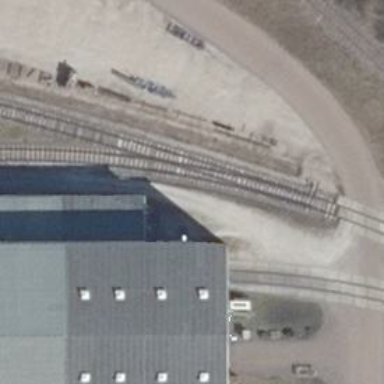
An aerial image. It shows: Railway switch.